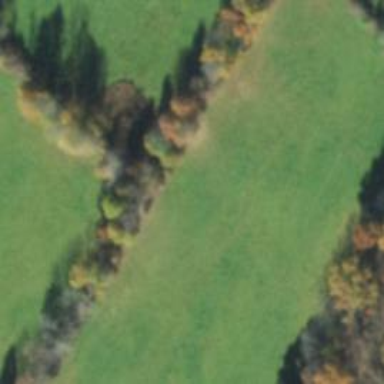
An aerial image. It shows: Row of trees in natural setting.